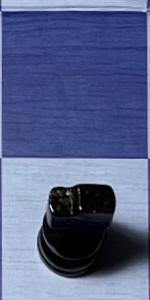
Label: Knight_Black